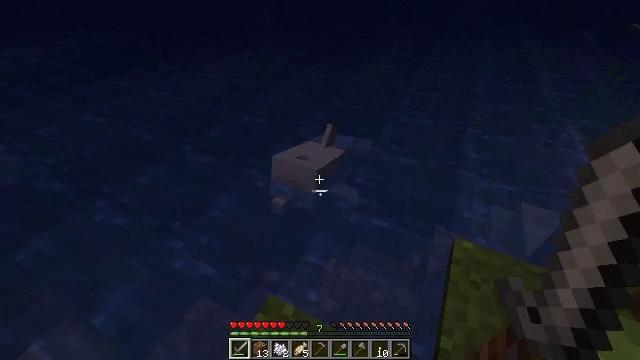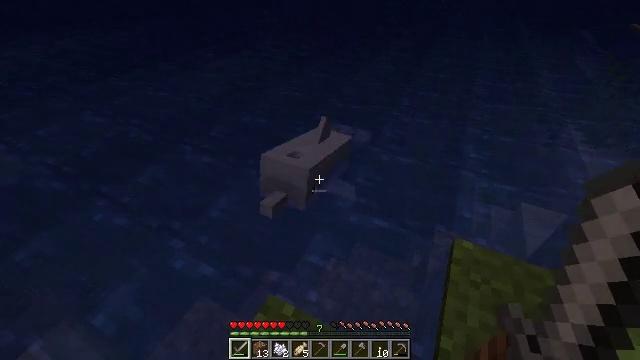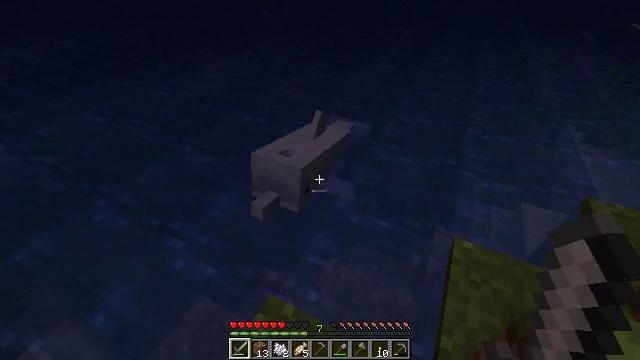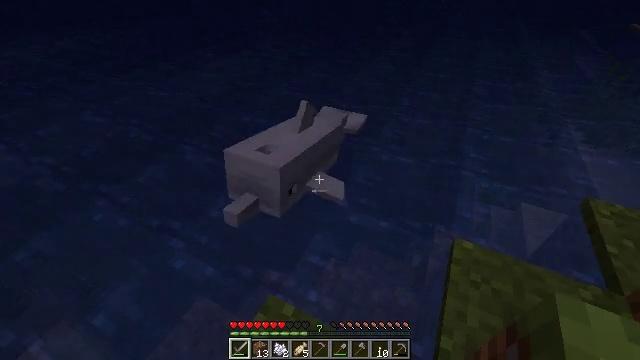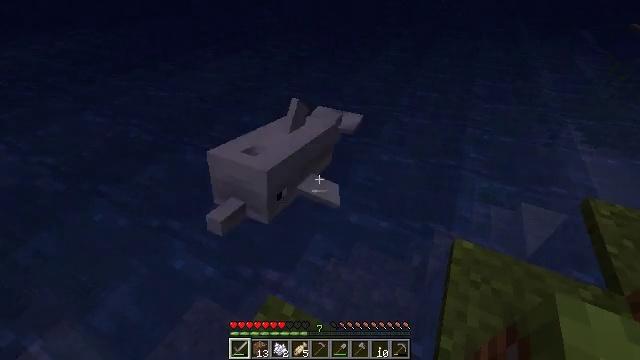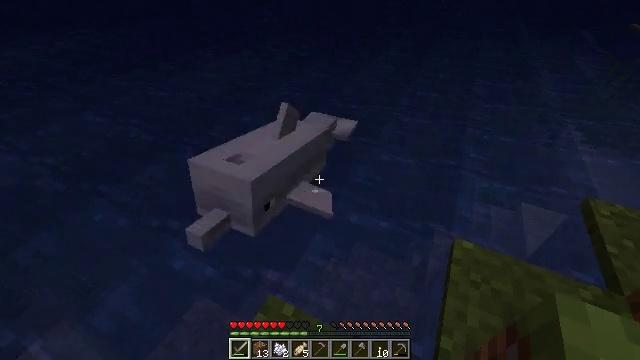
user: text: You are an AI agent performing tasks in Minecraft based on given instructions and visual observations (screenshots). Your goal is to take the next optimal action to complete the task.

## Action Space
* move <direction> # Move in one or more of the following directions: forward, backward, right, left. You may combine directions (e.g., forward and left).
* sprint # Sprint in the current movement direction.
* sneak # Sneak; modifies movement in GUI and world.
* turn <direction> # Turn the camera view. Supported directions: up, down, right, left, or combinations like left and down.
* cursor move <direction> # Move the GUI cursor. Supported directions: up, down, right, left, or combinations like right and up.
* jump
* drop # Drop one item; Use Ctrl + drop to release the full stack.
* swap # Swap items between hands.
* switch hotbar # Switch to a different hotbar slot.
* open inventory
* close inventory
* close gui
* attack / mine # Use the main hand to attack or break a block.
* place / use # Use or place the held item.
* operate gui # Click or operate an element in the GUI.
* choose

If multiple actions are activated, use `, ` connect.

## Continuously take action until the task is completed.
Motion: motion action
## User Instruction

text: Hunt a dolphin.
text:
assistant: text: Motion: attack / mine
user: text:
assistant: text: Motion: attack / mine
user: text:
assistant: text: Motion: attack / mine
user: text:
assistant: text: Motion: no_op
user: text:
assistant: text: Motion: no_op
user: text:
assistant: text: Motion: no_op